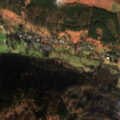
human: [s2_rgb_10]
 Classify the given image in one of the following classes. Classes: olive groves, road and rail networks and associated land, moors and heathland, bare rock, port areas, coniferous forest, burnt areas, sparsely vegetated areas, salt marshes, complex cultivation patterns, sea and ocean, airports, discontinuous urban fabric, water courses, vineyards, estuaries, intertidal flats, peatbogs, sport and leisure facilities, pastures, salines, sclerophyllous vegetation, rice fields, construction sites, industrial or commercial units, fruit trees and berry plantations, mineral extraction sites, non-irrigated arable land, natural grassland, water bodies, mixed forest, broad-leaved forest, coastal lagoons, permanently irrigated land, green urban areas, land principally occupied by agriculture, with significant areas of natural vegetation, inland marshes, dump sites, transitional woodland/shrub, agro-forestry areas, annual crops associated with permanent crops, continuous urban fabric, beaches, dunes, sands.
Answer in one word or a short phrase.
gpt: land principally occupied by agriculture, with significant areas of natural vegetation, broad-leaved forest, coniferous forest, mixed forest, moors and heathland